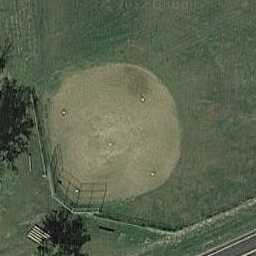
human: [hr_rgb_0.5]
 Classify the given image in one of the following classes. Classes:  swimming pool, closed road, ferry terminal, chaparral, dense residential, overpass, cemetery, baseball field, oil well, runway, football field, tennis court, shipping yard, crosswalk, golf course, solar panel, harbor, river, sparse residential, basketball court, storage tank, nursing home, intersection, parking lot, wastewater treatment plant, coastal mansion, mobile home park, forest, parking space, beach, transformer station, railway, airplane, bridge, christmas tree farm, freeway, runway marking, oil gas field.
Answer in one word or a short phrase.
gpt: baseball field